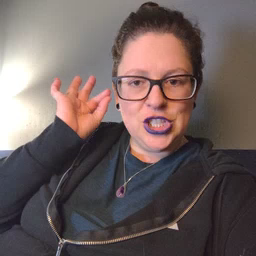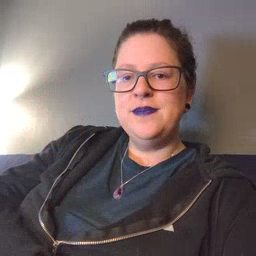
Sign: hair